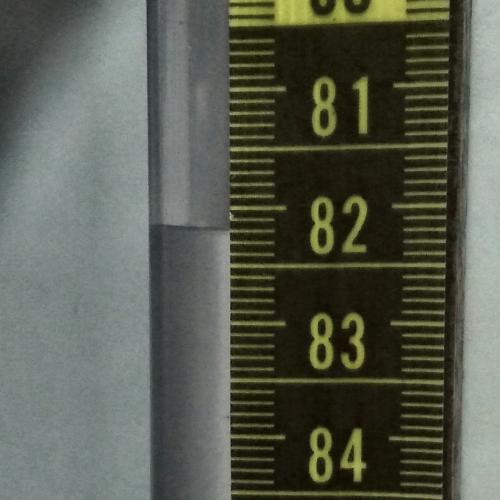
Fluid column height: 82.2 cm